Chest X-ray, PA view. Patient: 73 years old, sex M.
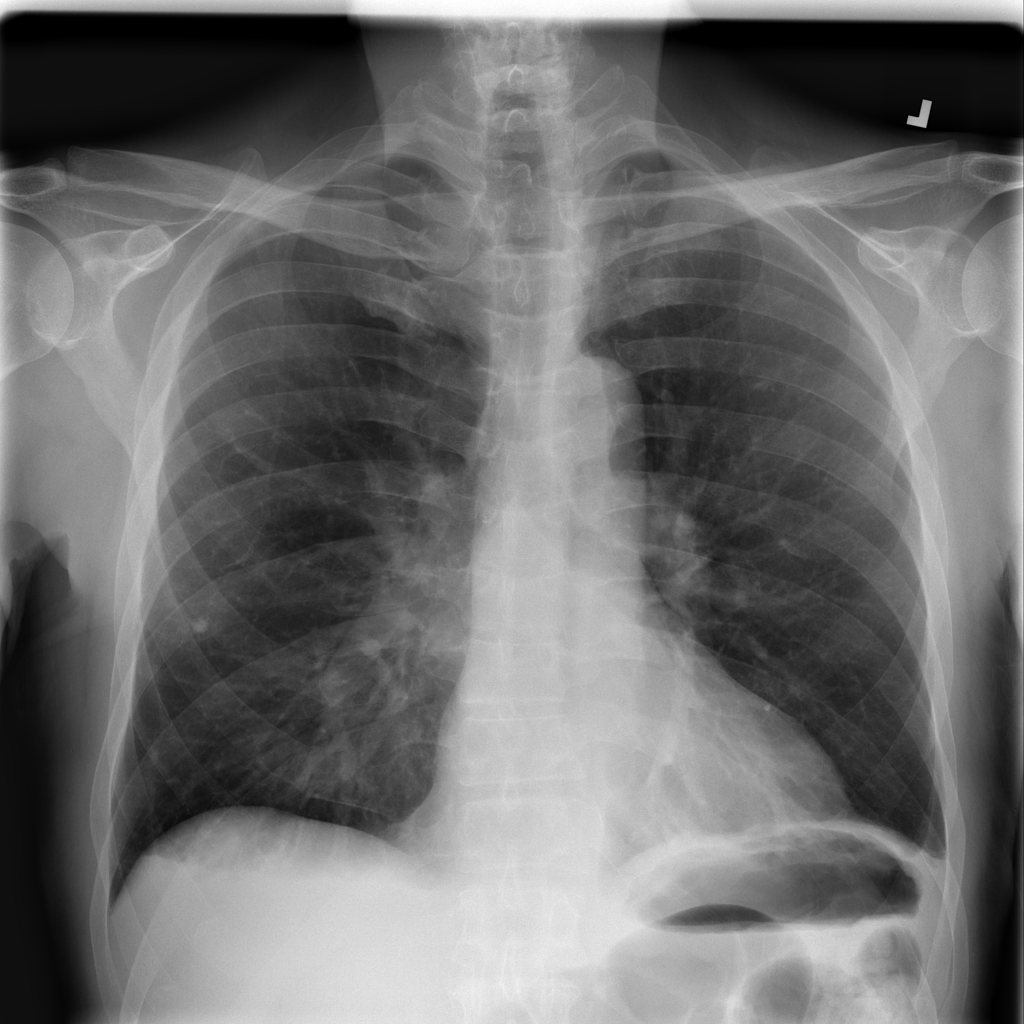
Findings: Consolidation